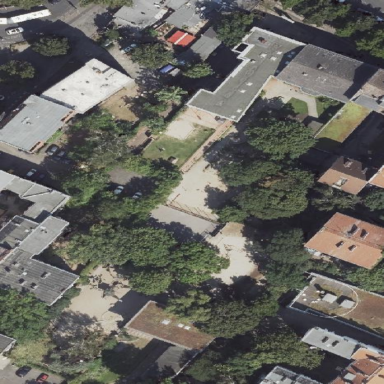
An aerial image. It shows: Kindergarten.